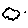
Label: cloud